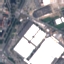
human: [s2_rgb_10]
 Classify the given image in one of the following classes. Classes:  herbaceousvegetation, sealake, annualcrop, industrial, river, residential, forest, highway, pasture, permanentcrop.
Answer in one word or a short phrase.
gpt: Industrial